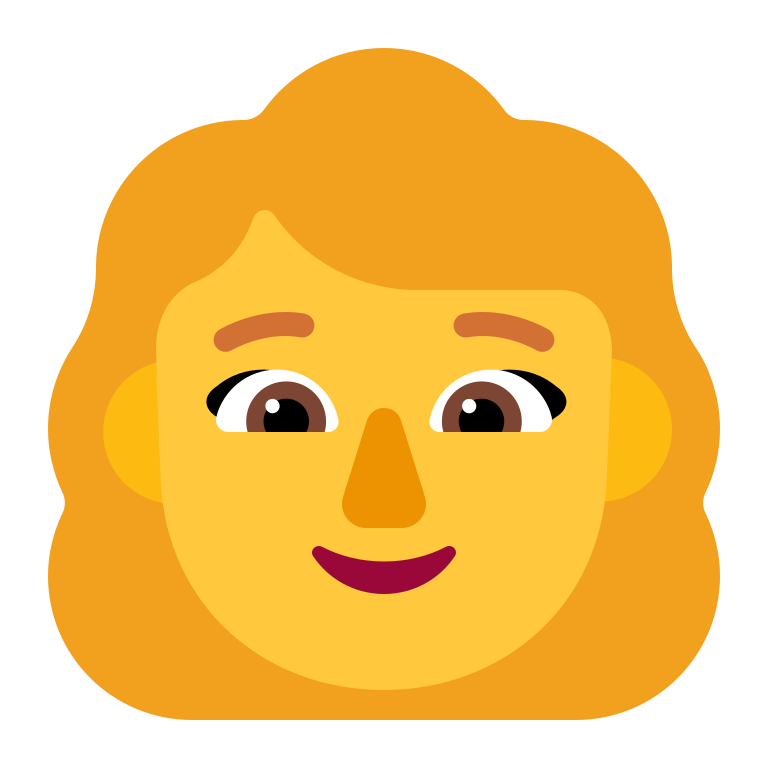
woman flat default